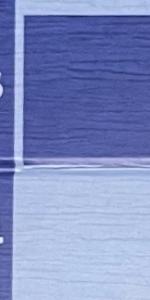
Label: Empty